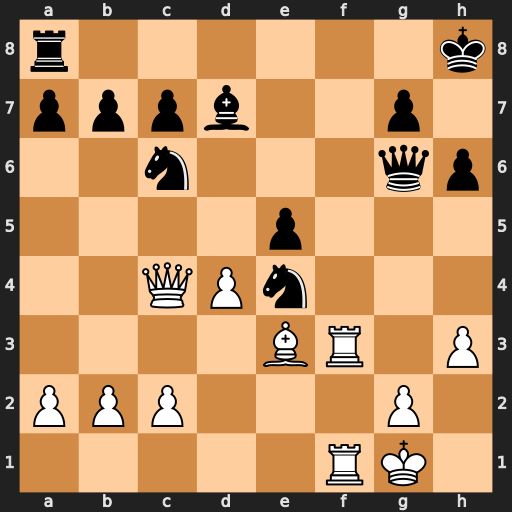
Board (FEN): r6k/pppb2p1/2n3qp/4p3/2QPn3/4BR1P/PPP3P1/5RK1
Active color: w
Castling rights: -
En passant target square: -
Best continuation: Rf8+ Rxf8 Rxf8+ Kh7 Qg8#